Question: The power point of this session( <URL> shows a diagram like this:

It looks kind of odd. when do the model and the view communicate with each other directly?
PS: I did not watch the whole session, I only read the ppt, so please bear with me if he explained it in the video.
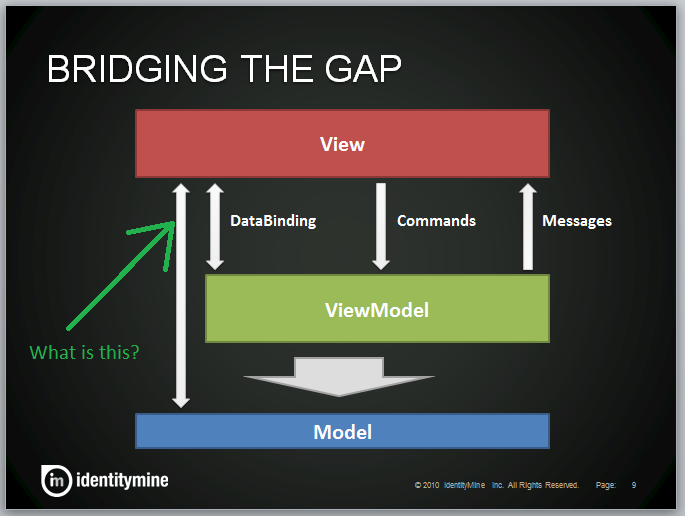
Answer: In certain cases, the Model objects implement INotifyPropertyChanged. For instance, EF entities do, or in WCF, the proxy generated on the client also automatically implement INPC. In other cases, if you create the data objects yourself, it might also make sense to have them implement INPC.
This is useful if you want to avoid having to replicate every property of every data object, and make them observable. In this purpose, MVVM Light V4 now has the ObservableObject class which is a lightweight implementation of INPC. ViewModelBase is inheriting ObservableObject and adds a few more features that are specific to ViewModels.
Note that of course your mileage may vary (YMMV) and in some cases it does not make sense to have the data objects implement INPC. As usual, be pragmatic and evaluate every situation. However in cases where the data object does implement INPC, you can then data bind directly to the data object's property, which is what this arrow means.
Cheers,
Laurent